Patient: sex F, age 53
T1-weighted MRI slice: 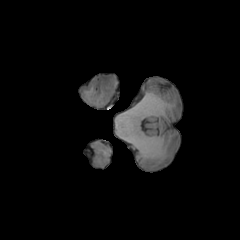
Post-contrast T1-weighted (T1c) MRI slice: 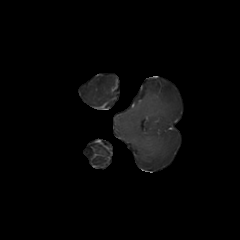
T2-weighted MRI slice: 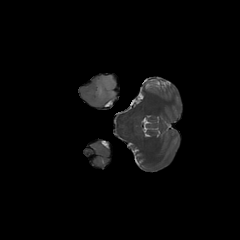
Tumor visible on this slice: yes
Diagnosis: Glioblastoma, IDH-wildtype
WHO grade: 4